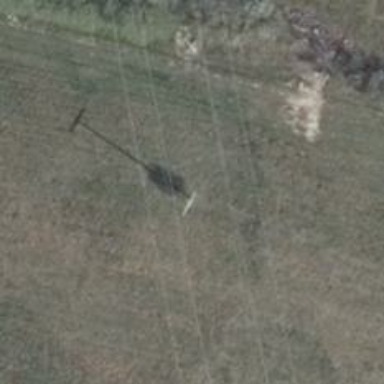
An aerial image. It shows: Power pole.